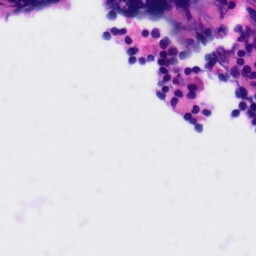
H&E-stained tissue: Tonsil